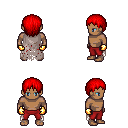
a pixel art fantasy rpg character, male body template, human, dark skin, gray tattered cape, red pants, red plain hairstyle, gold gloves, four views (front, back, left, right), 2x2 character sprite sheet, small pixel art, hard edges, no anti-aliasing